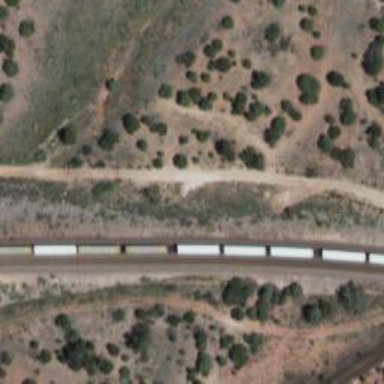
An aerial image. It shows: Railway line on embankment.